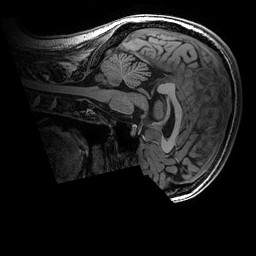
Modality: T1w
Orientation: sagittal
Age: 19
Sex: female
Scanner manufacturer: ge
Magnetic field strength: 3 T
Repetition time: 0.007 s
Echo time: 0.00342 s